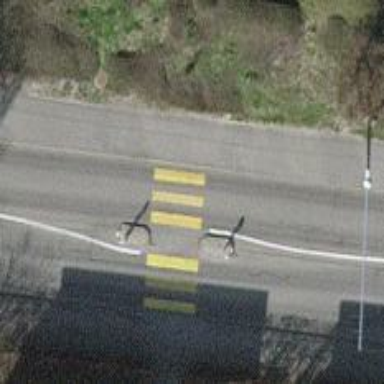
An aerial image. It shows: Marked zebra crossing with island for pedestrians.